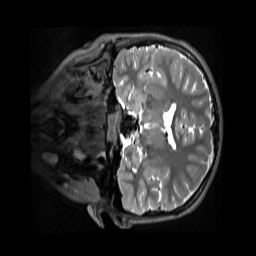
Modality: T2w
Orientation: coronal
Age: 11
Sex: male
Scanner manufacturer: siemens
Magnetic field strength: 3 T
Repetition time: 3.2 s
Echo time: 0.408 s